Interaction volume radius: 10 \u00c5
Interaction volume height: 10 \u00c5
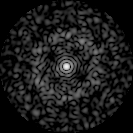
Disorder parameter: 0.8513